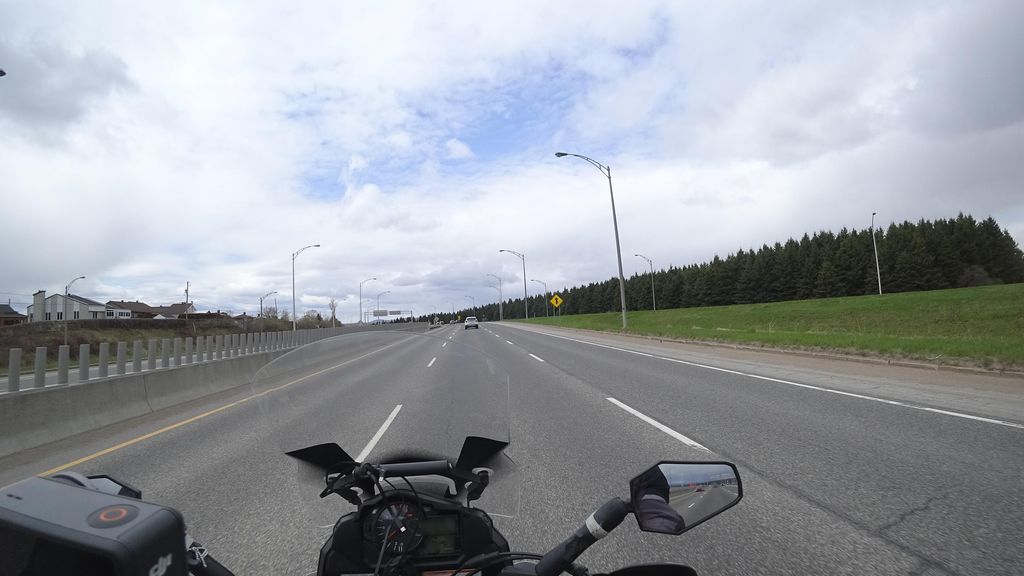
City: quebec_city